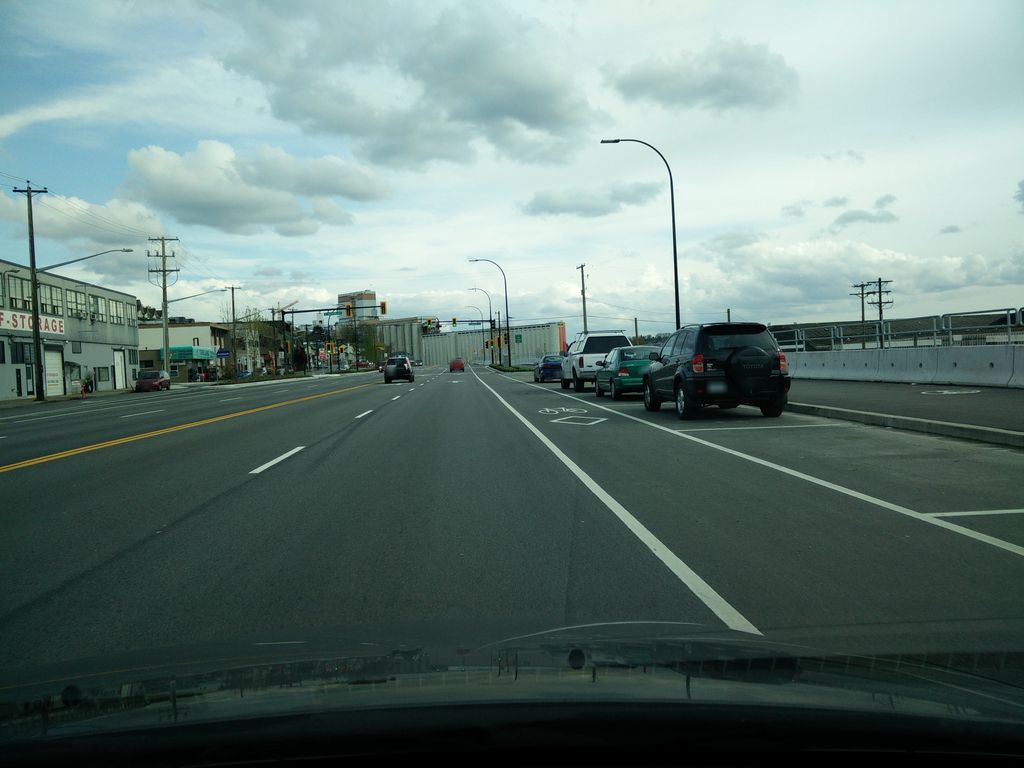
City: vancouver